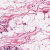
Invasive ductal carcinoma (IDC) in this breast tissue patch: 0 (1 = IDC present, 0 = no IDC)